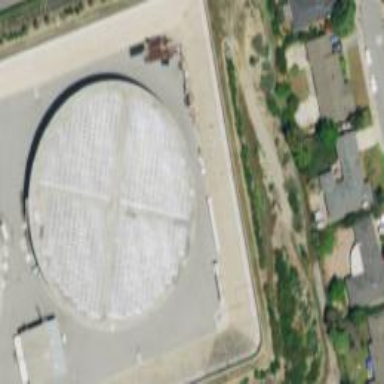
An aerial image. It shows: Building housing man-made water storage tank.